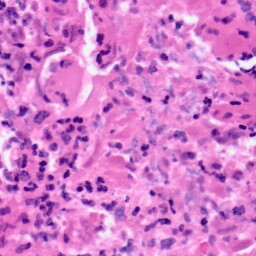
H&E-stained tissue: Pancreatic